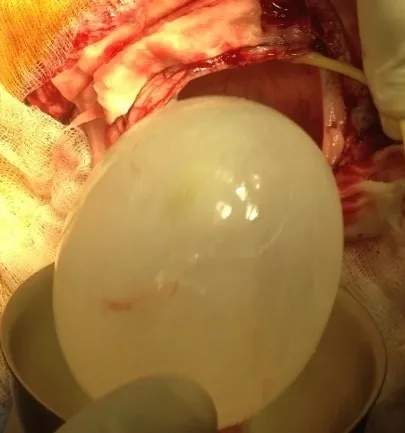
Large hydatid cyst delivered without rupture.
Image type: medical_photograph (other_medical_photograph)